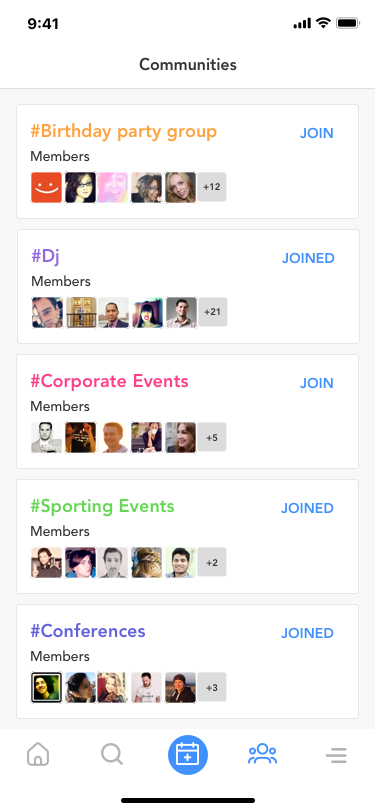
Text in this UI design:
JOIN
#Birthday party group
Members
+12
JOINED
#Dj
Members
+21
JOIN
#Corporate Events
Members
+5
JOINED
#Sporting Events
Members
+2
JOINED
#Conferences
Members
+3
JOIN
#Product launches
Members
+6